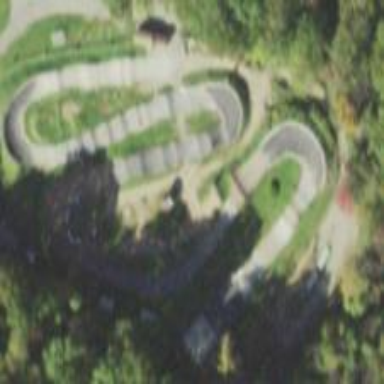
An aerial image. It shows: Cycling track for leisure and sports activities.